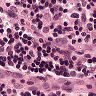
Metastatic tissue present: no